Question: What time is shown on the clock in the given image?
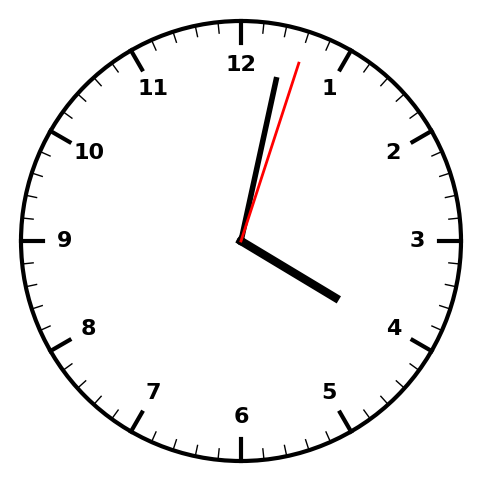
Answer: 04:02:03